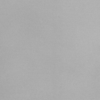
Label: dusty